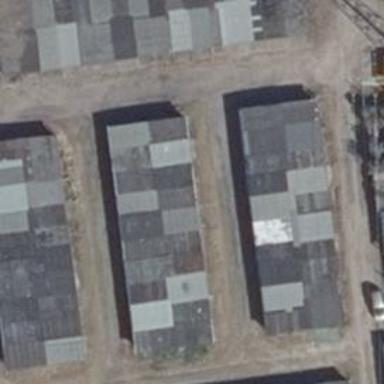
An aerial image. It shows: Group of garages.